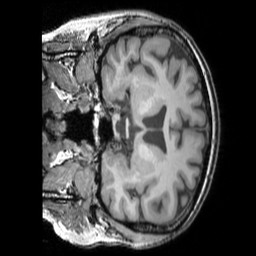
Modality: T1w
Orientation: coronal
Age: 53
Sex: female
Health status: ill
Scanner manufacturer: siemens
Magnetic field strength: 3 T
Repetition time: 1.75 s
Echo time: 0.00418 s